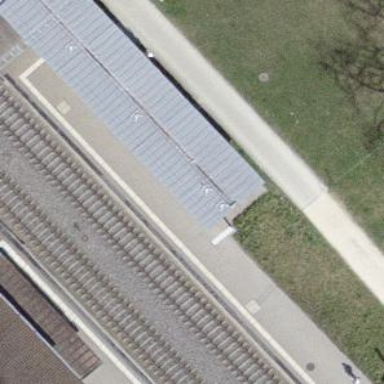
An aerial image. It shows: Shelter for public transport.